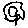
Label: flower